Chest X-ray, PA view. Patient: 42 years old, sex F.
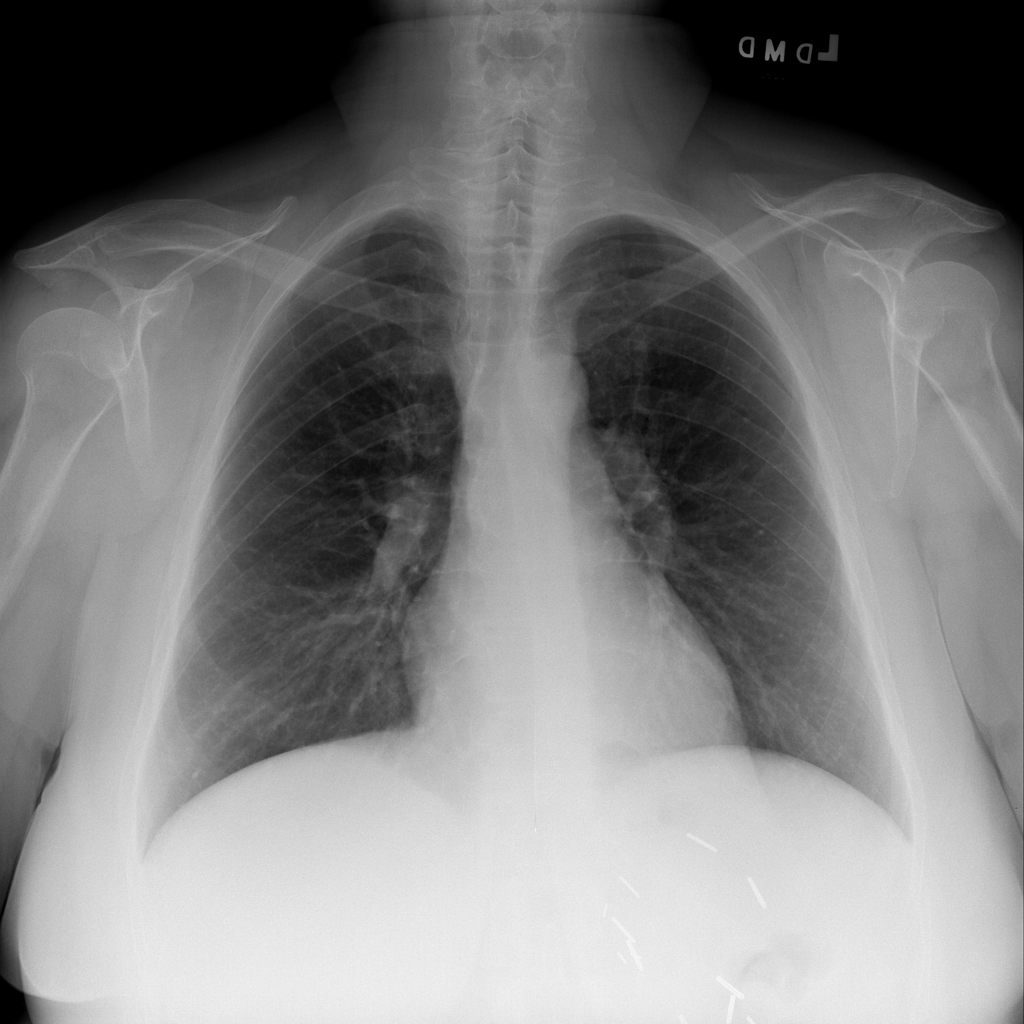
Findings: No Finding